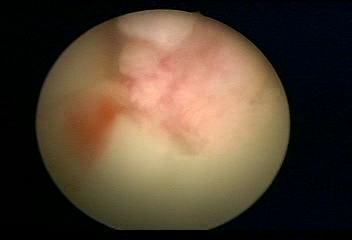
Modality: WLC
Class: Malignant
Subclass: LowGradePapillary
Lesion: L1
Stage: Ta
Morphology: Papillary
Bladder cancer association: Yes
Annotated structures: Tumor